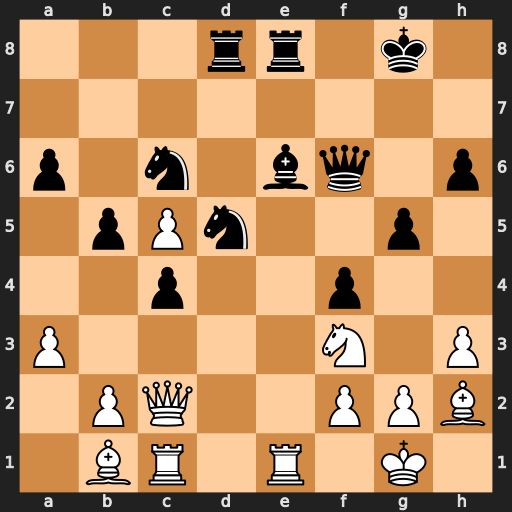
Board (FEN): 3rr1k1/8/p1n1bq1p/1pPn2p1/2p2p2/P4N1P/1PQ2PPB/1BR1R1K1
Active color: w
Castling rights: -
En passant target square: -
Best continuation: Qh7+ Kf8 Bg6 Qg7 Qxg7+ Kxg7 Bxe8